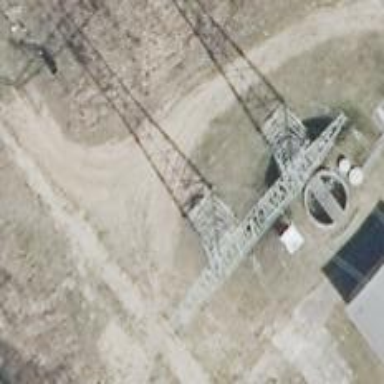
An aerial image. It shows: Three power lines with cables.